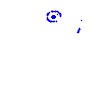
Particle: pion